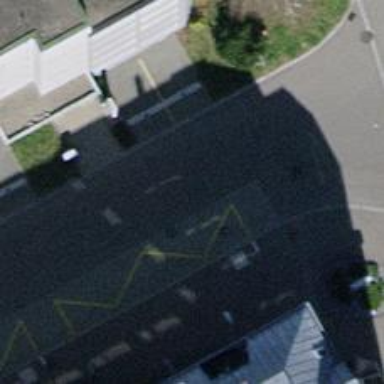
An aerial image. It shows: Bus stop equipped with public transport stop position.